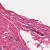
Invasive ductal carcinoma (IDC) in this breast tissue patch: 0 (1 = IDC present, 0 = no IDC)